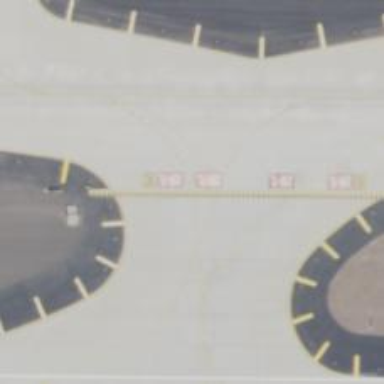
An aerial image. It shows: Image of taxiway at airport.